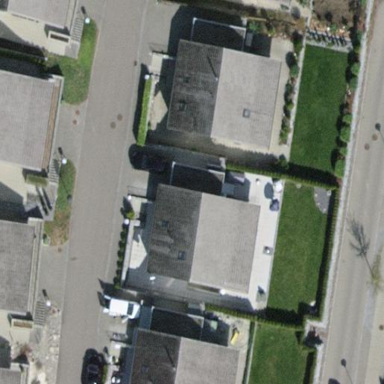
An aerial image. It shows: Detached building with gabled roof.